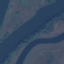
Land use / land cover: River